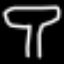
Label: mushroom